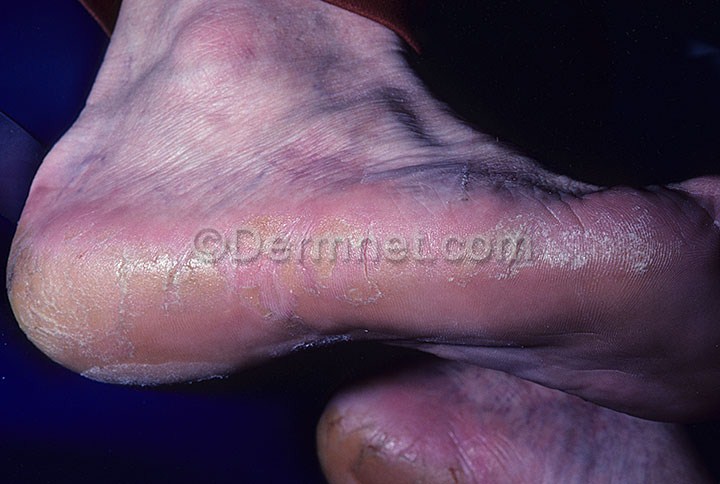
Disease: Psoriasis pictures Lichen Planus and related diseases